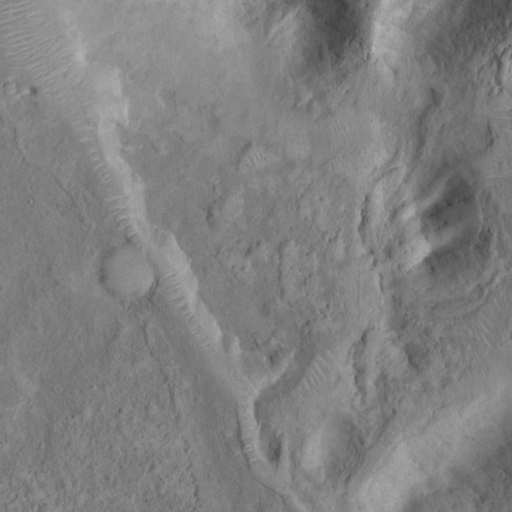
Classes present: Background, Cone